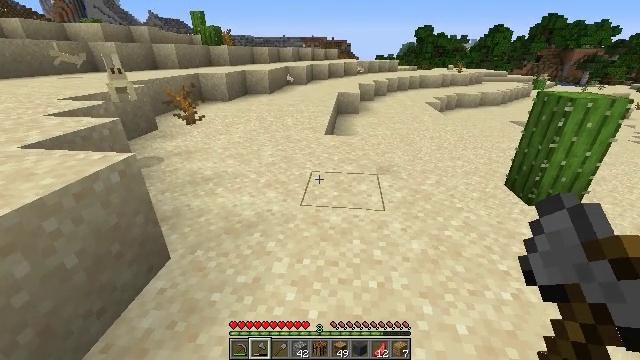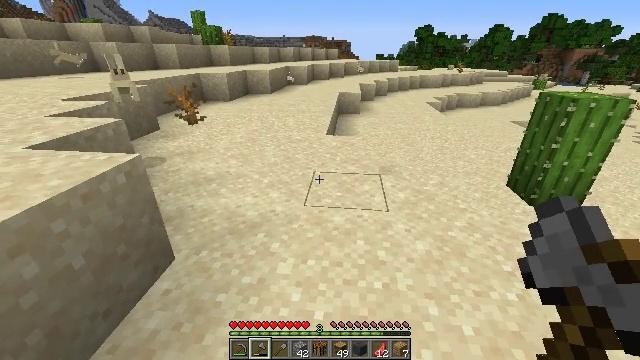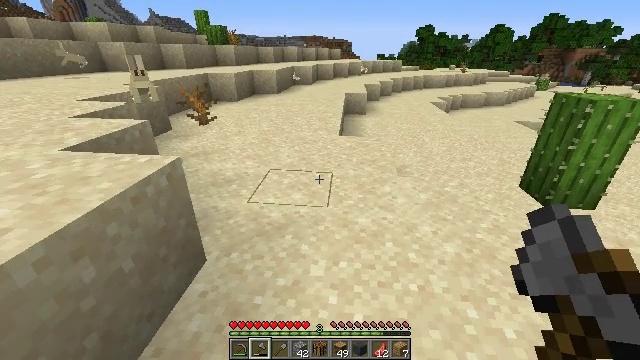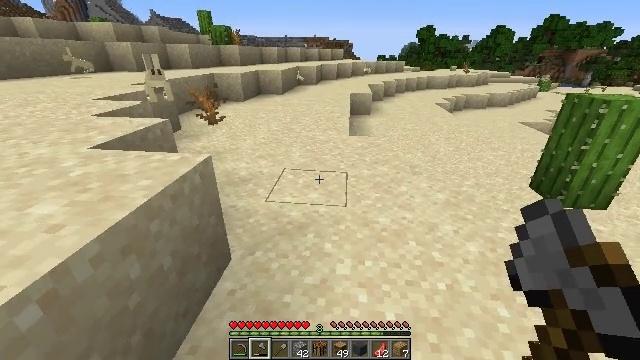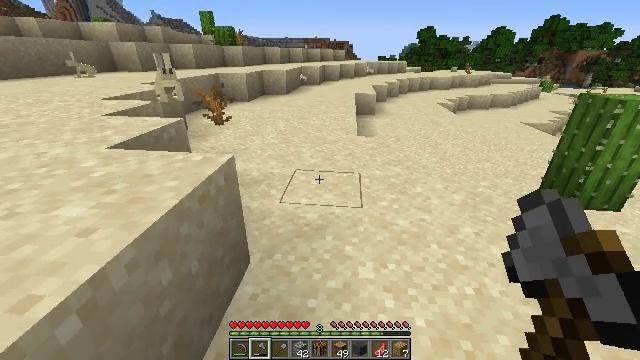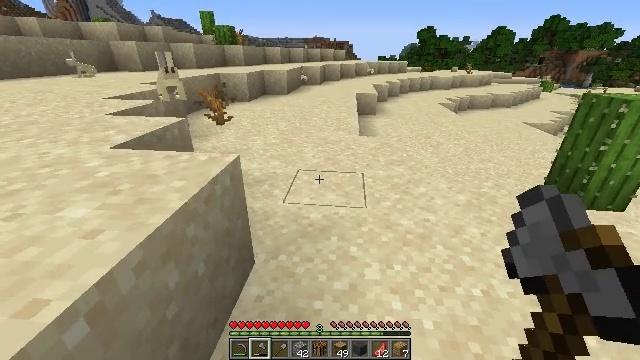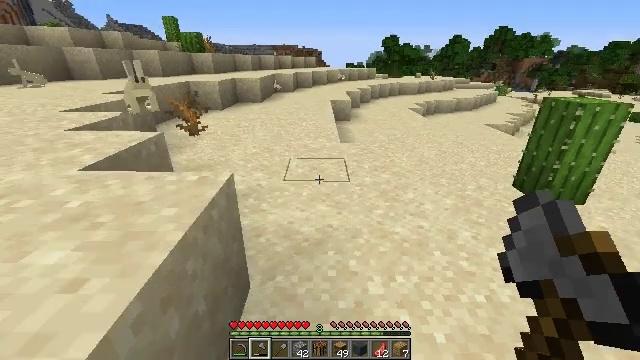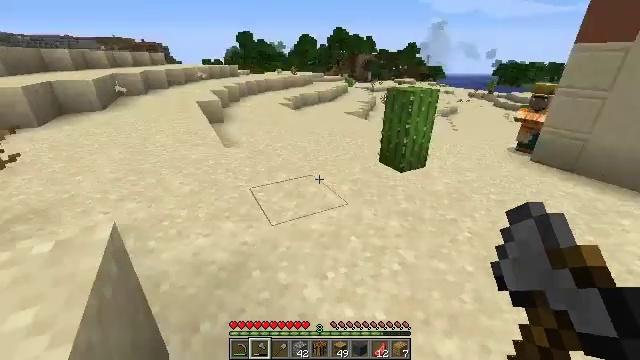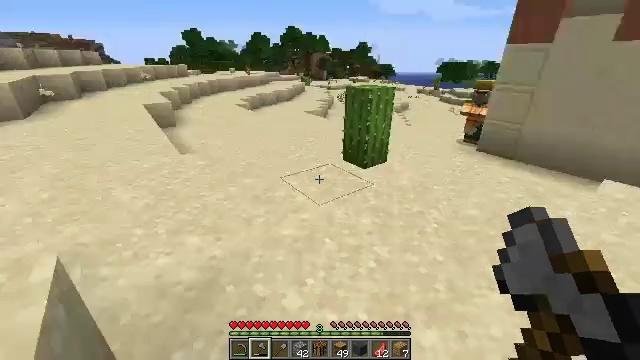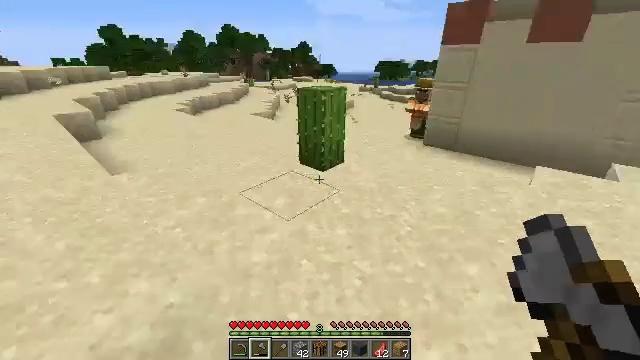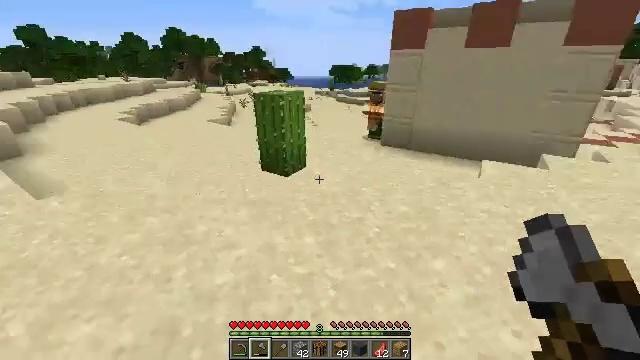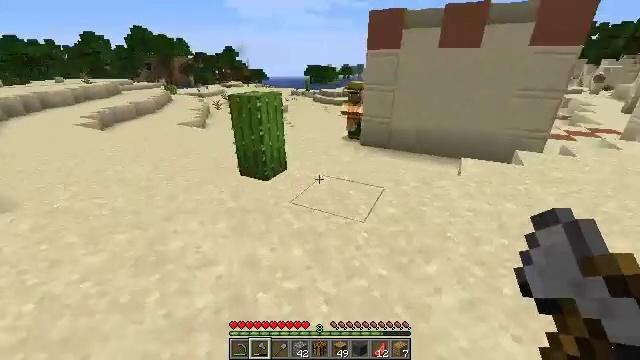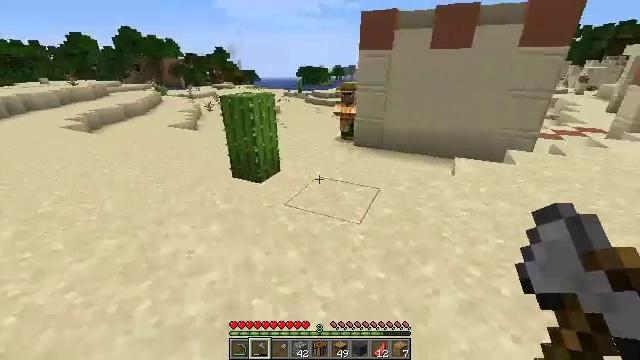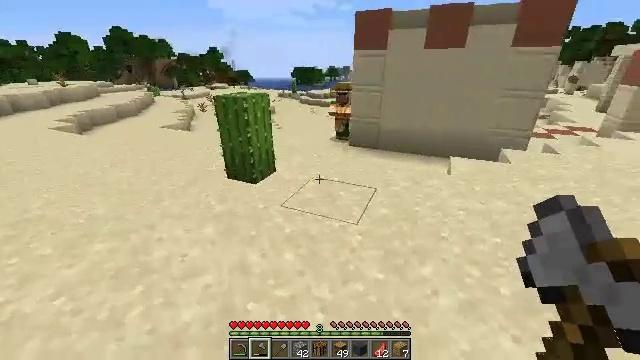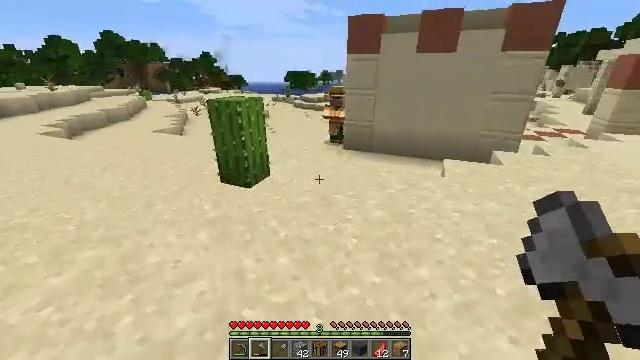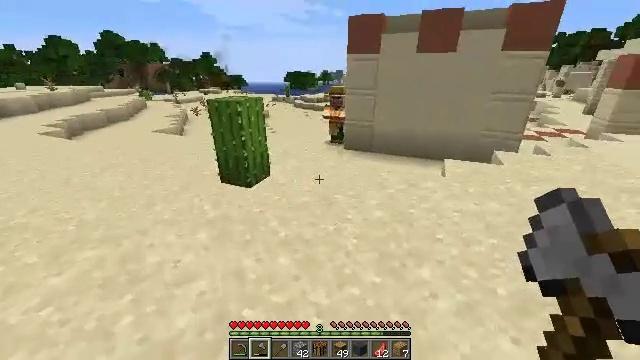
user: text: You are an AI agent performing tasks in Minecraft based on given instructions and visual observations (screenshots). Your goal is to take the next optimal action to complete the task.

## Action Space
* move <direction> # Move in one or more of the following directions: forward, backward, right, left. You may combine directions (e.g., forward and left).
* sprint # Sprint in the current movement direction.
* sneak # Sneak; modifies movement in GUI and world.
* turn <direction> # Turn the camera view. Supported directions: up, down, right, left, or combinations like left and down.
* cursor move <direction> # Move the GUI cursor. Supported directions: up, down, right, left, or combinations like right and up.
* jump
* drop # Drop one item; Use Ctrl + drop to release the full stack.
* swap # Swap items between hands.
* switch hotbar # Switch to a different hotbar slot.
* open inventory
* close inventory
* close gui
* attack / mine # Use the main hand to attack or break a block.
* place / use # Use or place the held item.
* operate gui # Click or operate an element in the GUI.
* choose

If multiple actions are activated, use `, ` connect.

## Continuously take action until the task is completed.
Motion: motion action
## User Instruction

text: Hunt a rabbit.
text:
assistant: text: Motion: move left
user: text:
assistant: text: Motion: move left
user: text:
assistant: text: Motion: move left
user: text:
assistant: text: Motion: move forward and move left
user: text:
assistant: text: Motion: move forward and move left
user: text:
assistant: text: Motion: move forward and move left, turn right and up
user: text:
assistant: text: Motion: move forward and move left, turn right
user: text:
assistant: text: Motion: move forward and move left, turn right
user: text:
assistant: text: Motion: move forward, turn right
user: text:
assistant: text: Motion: move forward, turn right
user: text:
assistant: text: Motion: turn right
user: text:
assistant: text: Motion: turn right
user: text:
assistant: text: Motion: turn right
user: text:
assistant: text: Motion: turn right
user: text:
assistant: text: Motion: move left
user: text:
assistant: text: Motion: move left
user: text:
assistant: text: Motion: move left, turn left
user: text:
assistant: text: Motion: move left
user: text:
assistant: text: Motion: move left
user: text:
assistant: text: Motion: move forward and move left
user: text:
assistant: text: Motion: move forward and move left
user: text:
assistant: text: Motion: move left
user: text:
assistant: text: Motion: move left
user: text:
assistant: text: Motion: move left
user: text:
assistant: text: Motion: move left
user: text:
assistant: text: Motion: move left
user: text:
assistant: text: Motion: move left, turn left
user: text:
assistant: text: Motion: move forward and move left, turn left
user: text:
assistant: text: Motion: move forward and move left, turn left
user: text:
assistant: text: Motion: move forward and move left, turn left